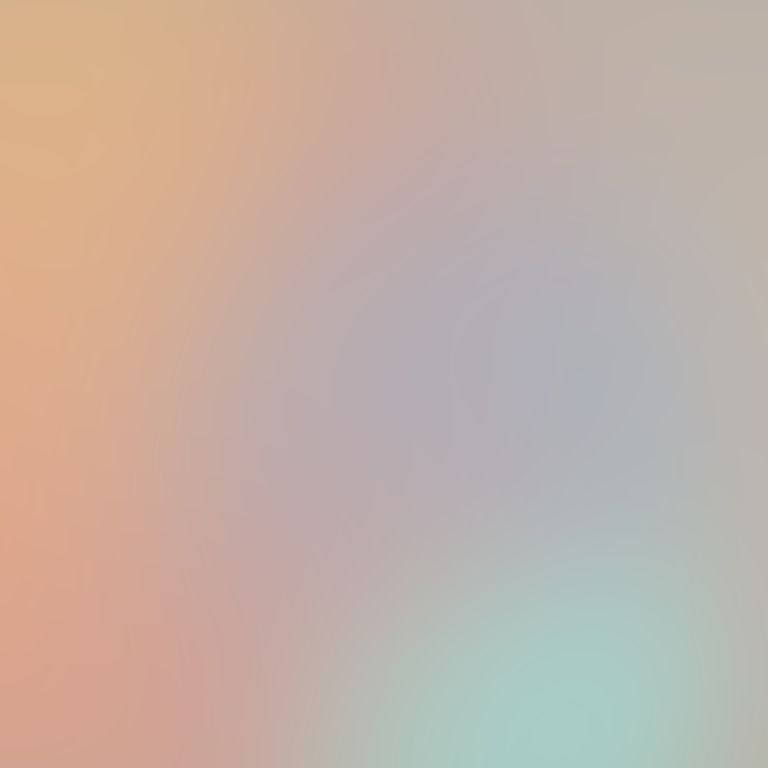
Abstract light effect, smooth gradient from soft peach to gentle teal, serene atmosphere, diffuse glow, no room, no furniture, no objects.